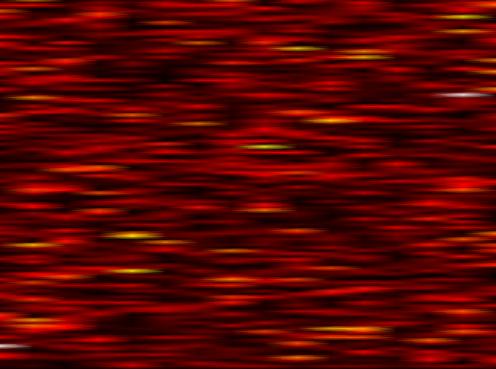
Label: FOFDM